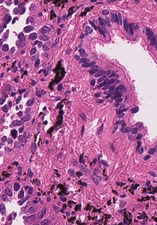
Tumor epithelial tissue: yes
Tumor-associated stroma tissue: yes
Normal tissue: no